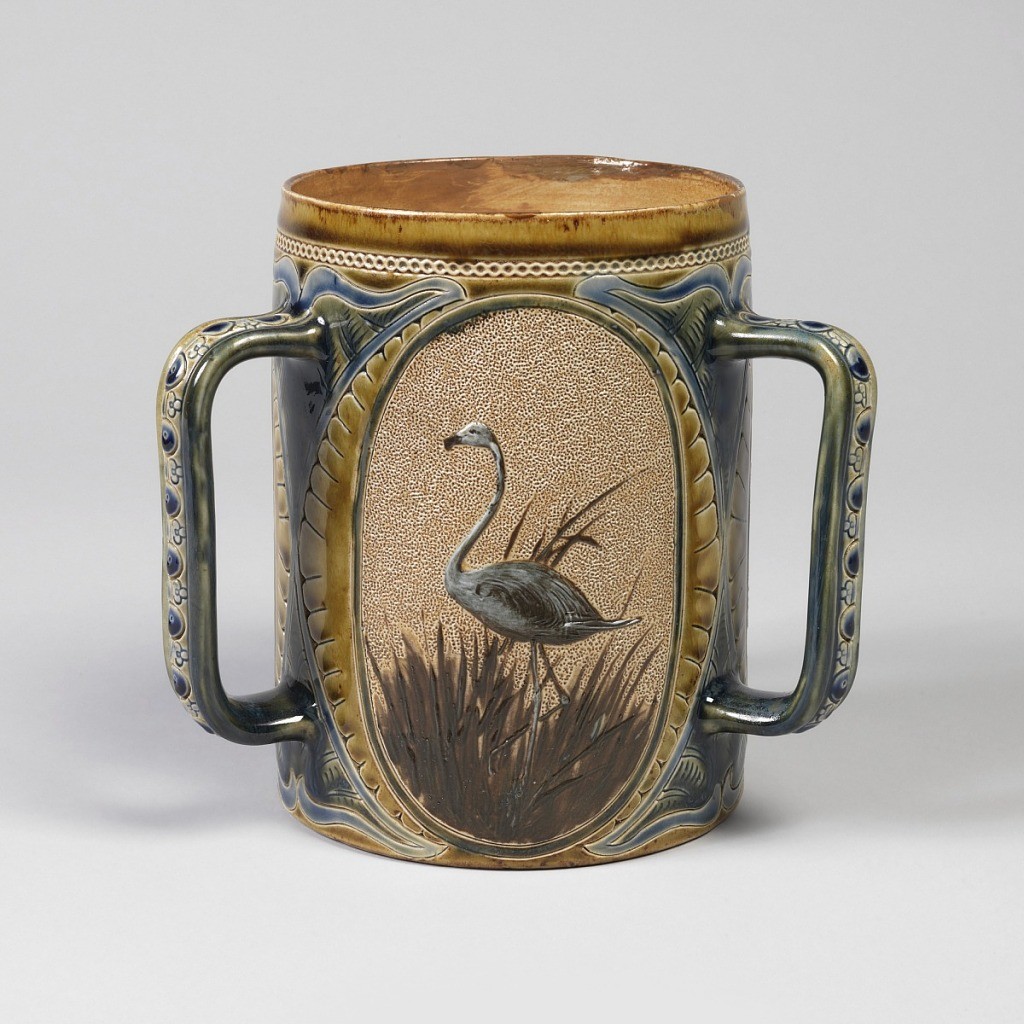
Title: Tankard
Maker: Florence E. Barlow, English, 1873–1909
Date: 1884
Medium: Molded, glazed and incised stoneware
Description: Three handled stoneware tankard with glazed and incised ornament in shades of blue and olive enframe three ovals.  Within each oval a blue flamingo is modeled in relief against a stippled ground, light buff, each flamingo stands in brown grass.